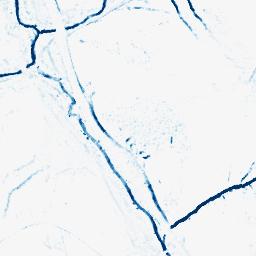
Category: morphological
Decomposition family: morphological_diamond
Decomposition parameters: operation: closing
radius: 3
Upsampling method: regularized
Upsampling parameters: scale: 2
lambda_reg: 0.001
Upsampling scale: 2